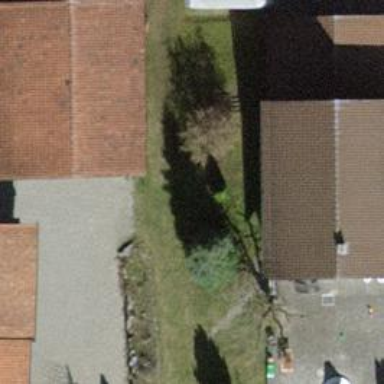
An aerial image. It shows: Urban tree adds touch of nature to the surroundings.